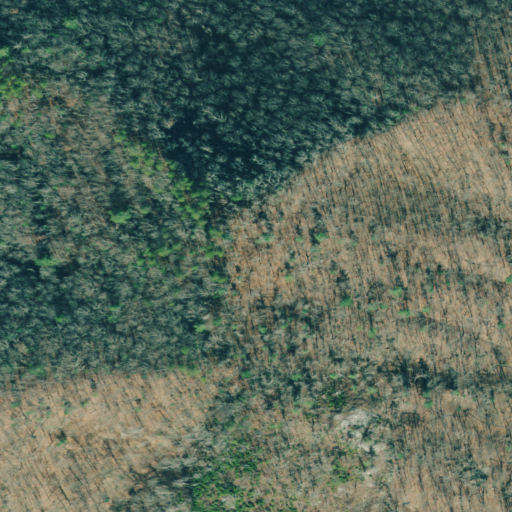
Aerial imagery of mountain in Georgia named Straw Mountain containing deciduous forest, mixed forest, shrub, and grassland